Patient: sex M, age 47
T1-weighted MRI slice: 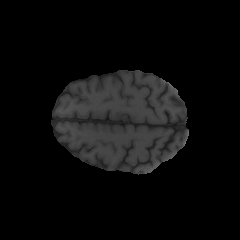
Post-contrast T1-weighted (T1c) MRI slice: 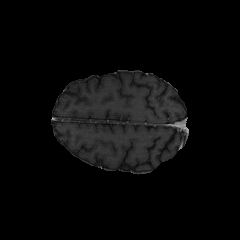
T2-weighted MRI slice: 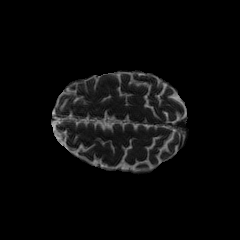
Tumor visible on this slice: no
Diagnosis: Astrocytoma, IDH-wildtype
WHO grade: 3